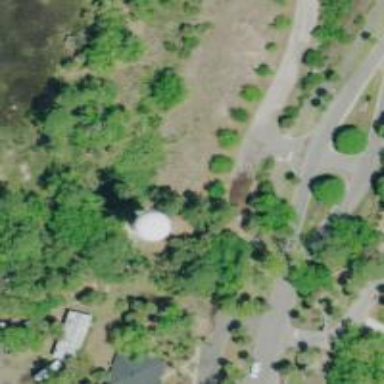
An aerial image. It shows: Water tower that is man-made.